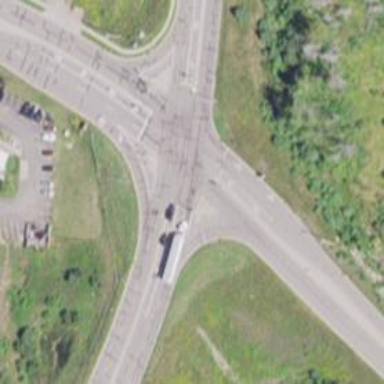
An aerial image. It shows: Secondary link road.